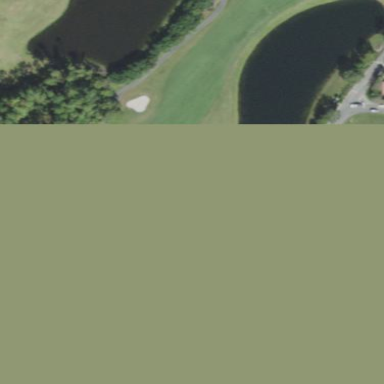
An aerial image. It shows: Water hazard in golf course. The hazard is natural water feature.